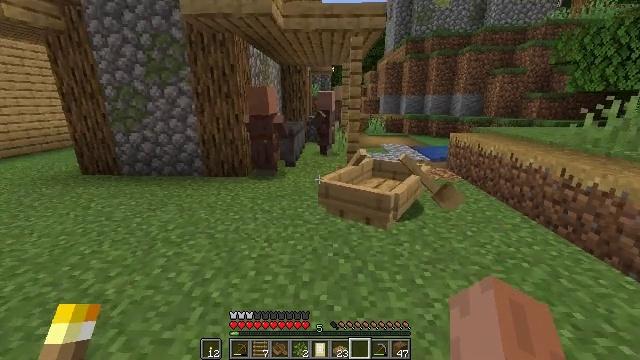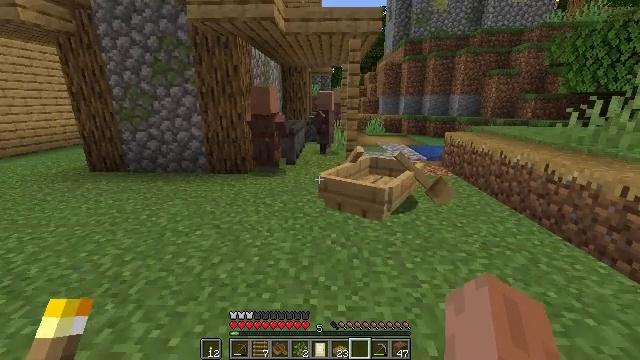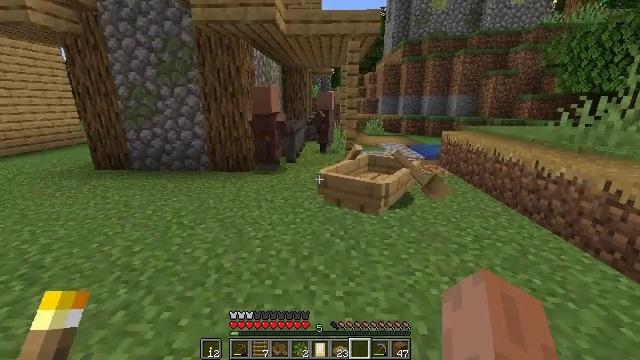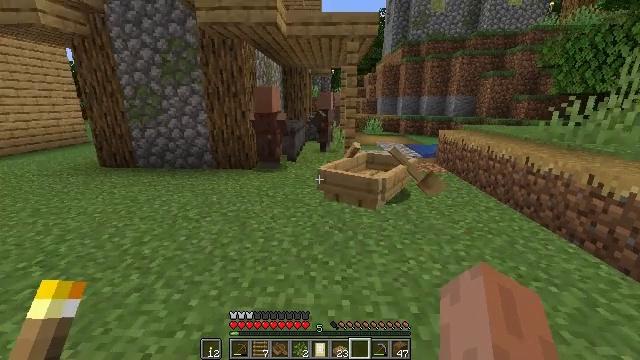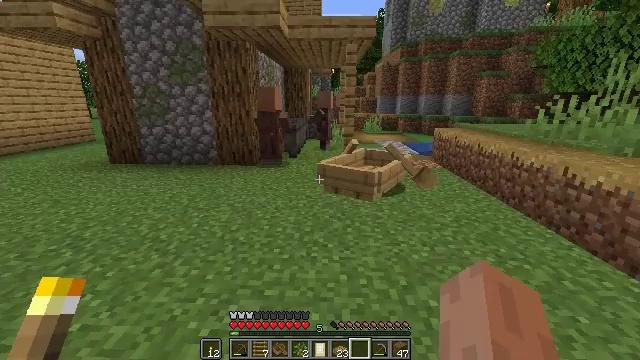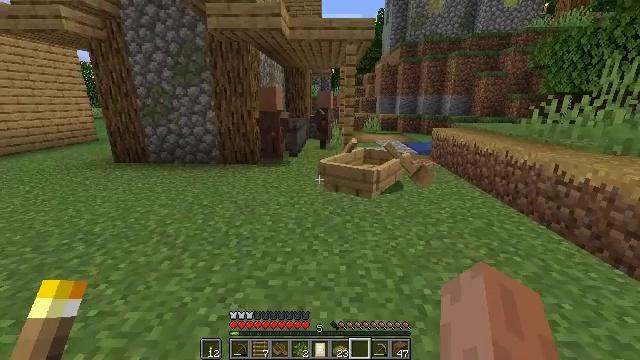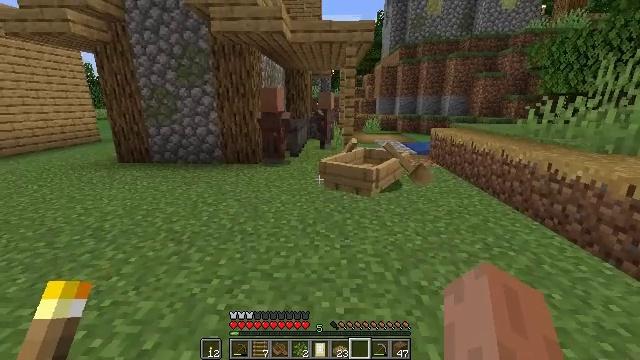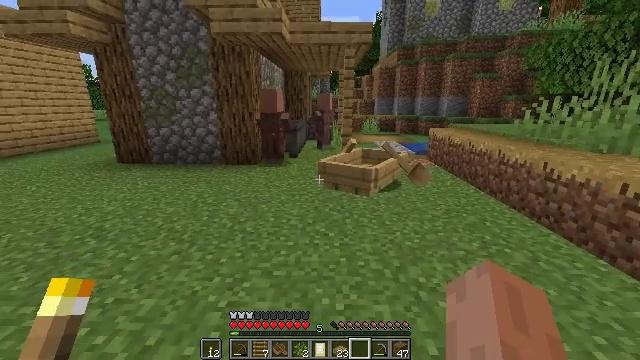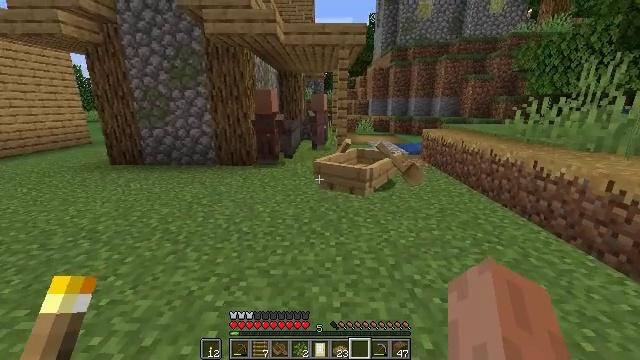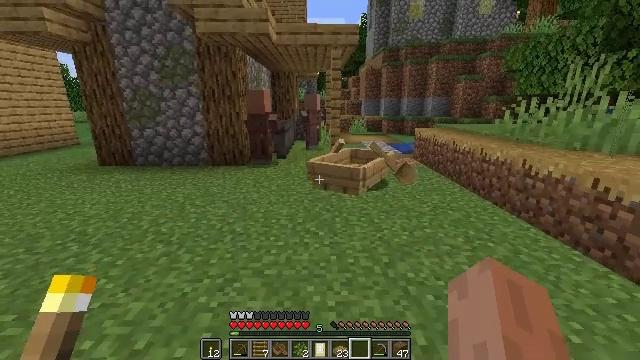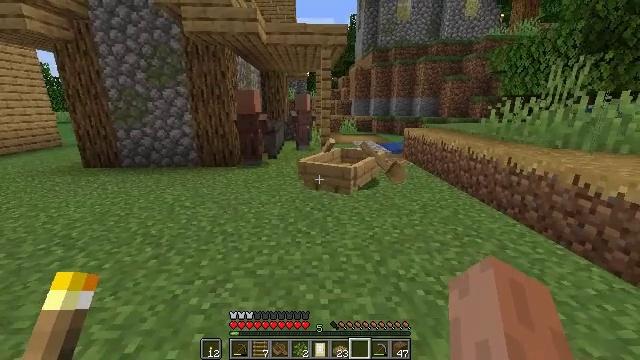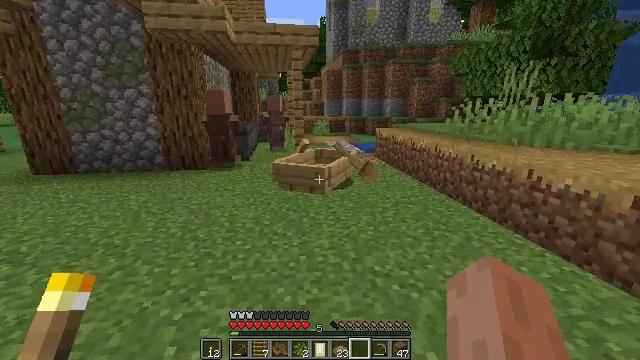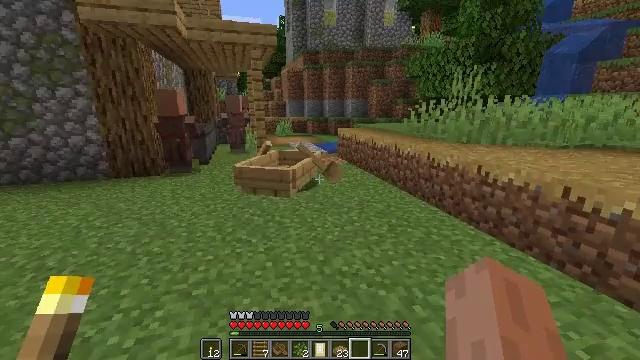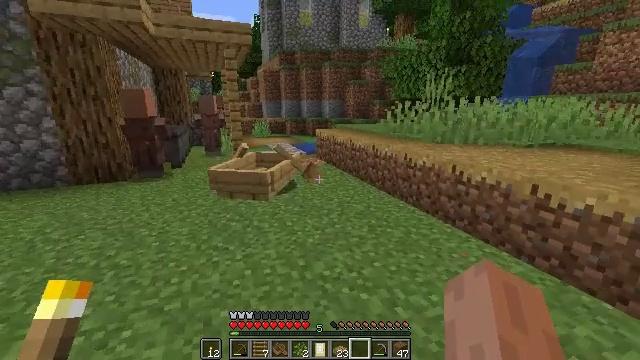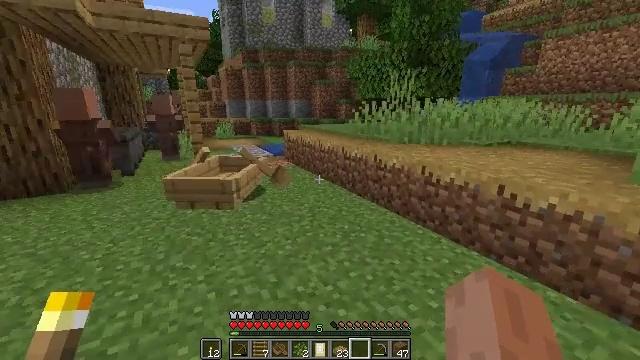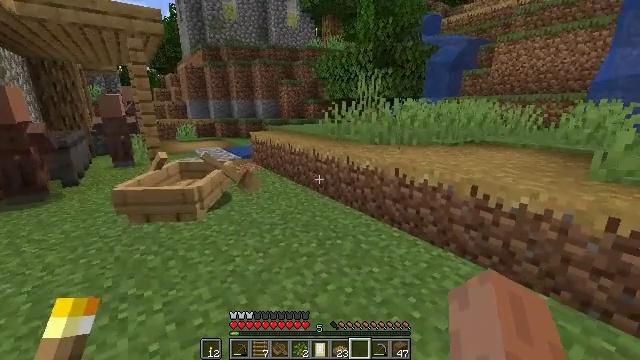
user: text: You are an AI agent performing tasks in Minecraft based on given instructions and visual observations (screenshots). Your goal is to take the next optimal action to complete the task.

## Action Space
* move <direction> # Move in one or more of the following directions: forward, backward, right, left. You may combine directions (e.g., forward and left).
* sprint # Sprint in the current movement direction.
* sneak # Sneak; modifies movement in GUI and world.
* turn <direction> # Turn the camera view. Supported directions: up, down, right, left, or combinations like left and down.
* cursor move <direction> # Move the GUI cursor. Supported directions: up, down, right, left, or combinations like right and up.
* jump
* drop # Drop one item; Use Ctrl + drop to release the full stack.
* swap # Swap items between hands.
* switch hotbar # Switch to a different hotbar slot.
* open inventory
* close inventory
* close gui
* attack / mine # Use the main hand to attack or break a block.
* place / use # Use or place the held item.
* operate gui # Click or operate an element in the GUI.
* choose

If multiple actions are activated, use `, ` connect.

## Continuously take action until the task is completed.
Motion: motion action
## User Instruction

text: Break the cauldron to collect it.
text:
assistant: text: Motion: move back
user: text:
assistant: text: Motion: move back
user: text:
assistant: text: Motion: move back
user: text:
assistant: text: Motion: move back
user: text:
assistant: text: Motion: no_op
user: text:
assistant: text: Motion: no_op
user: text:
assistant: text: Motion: no_op
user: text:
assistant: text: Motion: turn right
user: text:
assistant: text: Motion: turn right
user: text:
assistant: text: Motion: turn right
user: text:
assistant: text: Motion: turn right
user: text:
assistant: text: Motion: move forward, turn right
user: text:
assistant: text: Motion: move forward, turn right
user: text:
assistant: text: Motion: move forward, turn right
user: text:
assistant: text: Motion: move forward, turn right
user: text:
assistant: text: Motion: move forward, turn right
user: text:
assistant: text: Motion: move forward, turn right
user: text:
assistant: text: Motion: move forward, turn right
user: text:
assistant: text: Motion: move forward, turn right
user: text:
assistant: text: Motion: move forward, turn right and up
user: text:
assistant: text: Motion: move forward, turn right
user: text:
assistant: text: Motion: move forward, turn right and up
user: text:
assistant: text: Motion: move forward, turn right
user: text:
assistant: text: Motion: move forward, turn right
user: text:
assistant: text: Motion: move forward
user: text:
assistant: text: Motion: move forward
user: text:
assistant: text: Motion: move forward
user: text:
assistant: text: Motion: move forward, jump
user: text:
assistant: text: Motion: move forward, jump
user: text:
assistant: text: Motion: move forward, jump